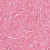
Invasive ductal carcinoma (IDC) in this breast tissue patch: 0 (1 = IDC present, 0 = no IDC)